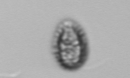
Label: Pseudochattonella_farcimen